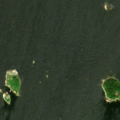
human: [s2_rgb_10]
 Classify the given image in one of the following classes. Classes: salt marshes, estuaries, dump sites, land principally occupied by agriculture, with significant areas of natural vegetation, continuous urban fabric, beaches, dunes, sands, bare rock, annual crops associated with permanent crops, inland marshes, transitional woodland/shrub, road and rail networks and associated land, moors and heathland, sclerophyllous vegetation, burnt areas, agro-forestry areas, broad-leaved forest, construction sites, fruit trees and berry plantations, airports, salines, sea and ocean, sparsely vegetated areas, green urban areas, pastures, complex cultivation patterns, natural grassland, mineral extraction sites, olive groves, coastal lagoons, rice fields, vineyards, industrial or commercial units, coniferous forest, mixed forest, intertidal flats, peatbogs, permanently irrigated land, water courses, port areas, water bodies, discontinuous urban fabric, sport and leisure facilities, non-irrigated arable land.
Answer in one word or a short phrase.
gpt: sea and ocean